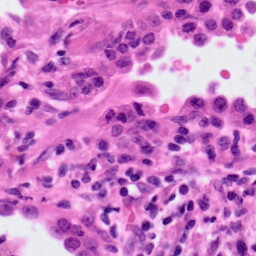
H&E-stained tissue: Lung